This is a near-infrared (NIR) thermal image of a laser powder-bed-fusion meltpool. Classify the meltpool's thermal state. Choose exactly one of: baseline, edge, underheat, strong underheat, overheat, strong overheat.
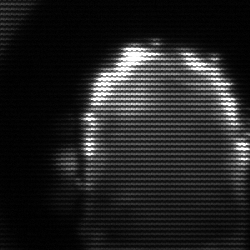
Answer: baseline